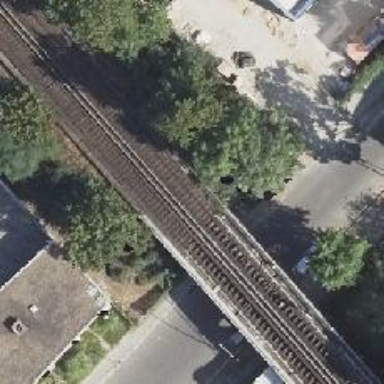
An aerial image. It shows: Bridge with electrified bottom rail tracks.